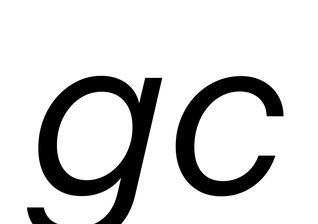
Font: InstrumentSans-Italic_Italic